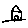
Label: house